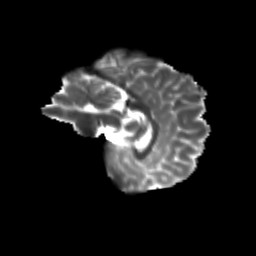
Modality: T2w
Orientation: sagittal
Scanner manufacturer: siemens
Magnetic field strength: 3 T
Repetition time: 9.2 s
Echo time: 0.084 s